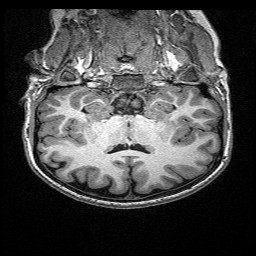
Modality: T1w
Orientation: sagittal
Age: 22
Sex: female
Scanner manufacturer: siemens
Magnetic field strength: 3 T
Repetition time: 2.4 s
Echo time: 0.03 s